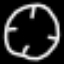
Label: clock